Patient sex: M
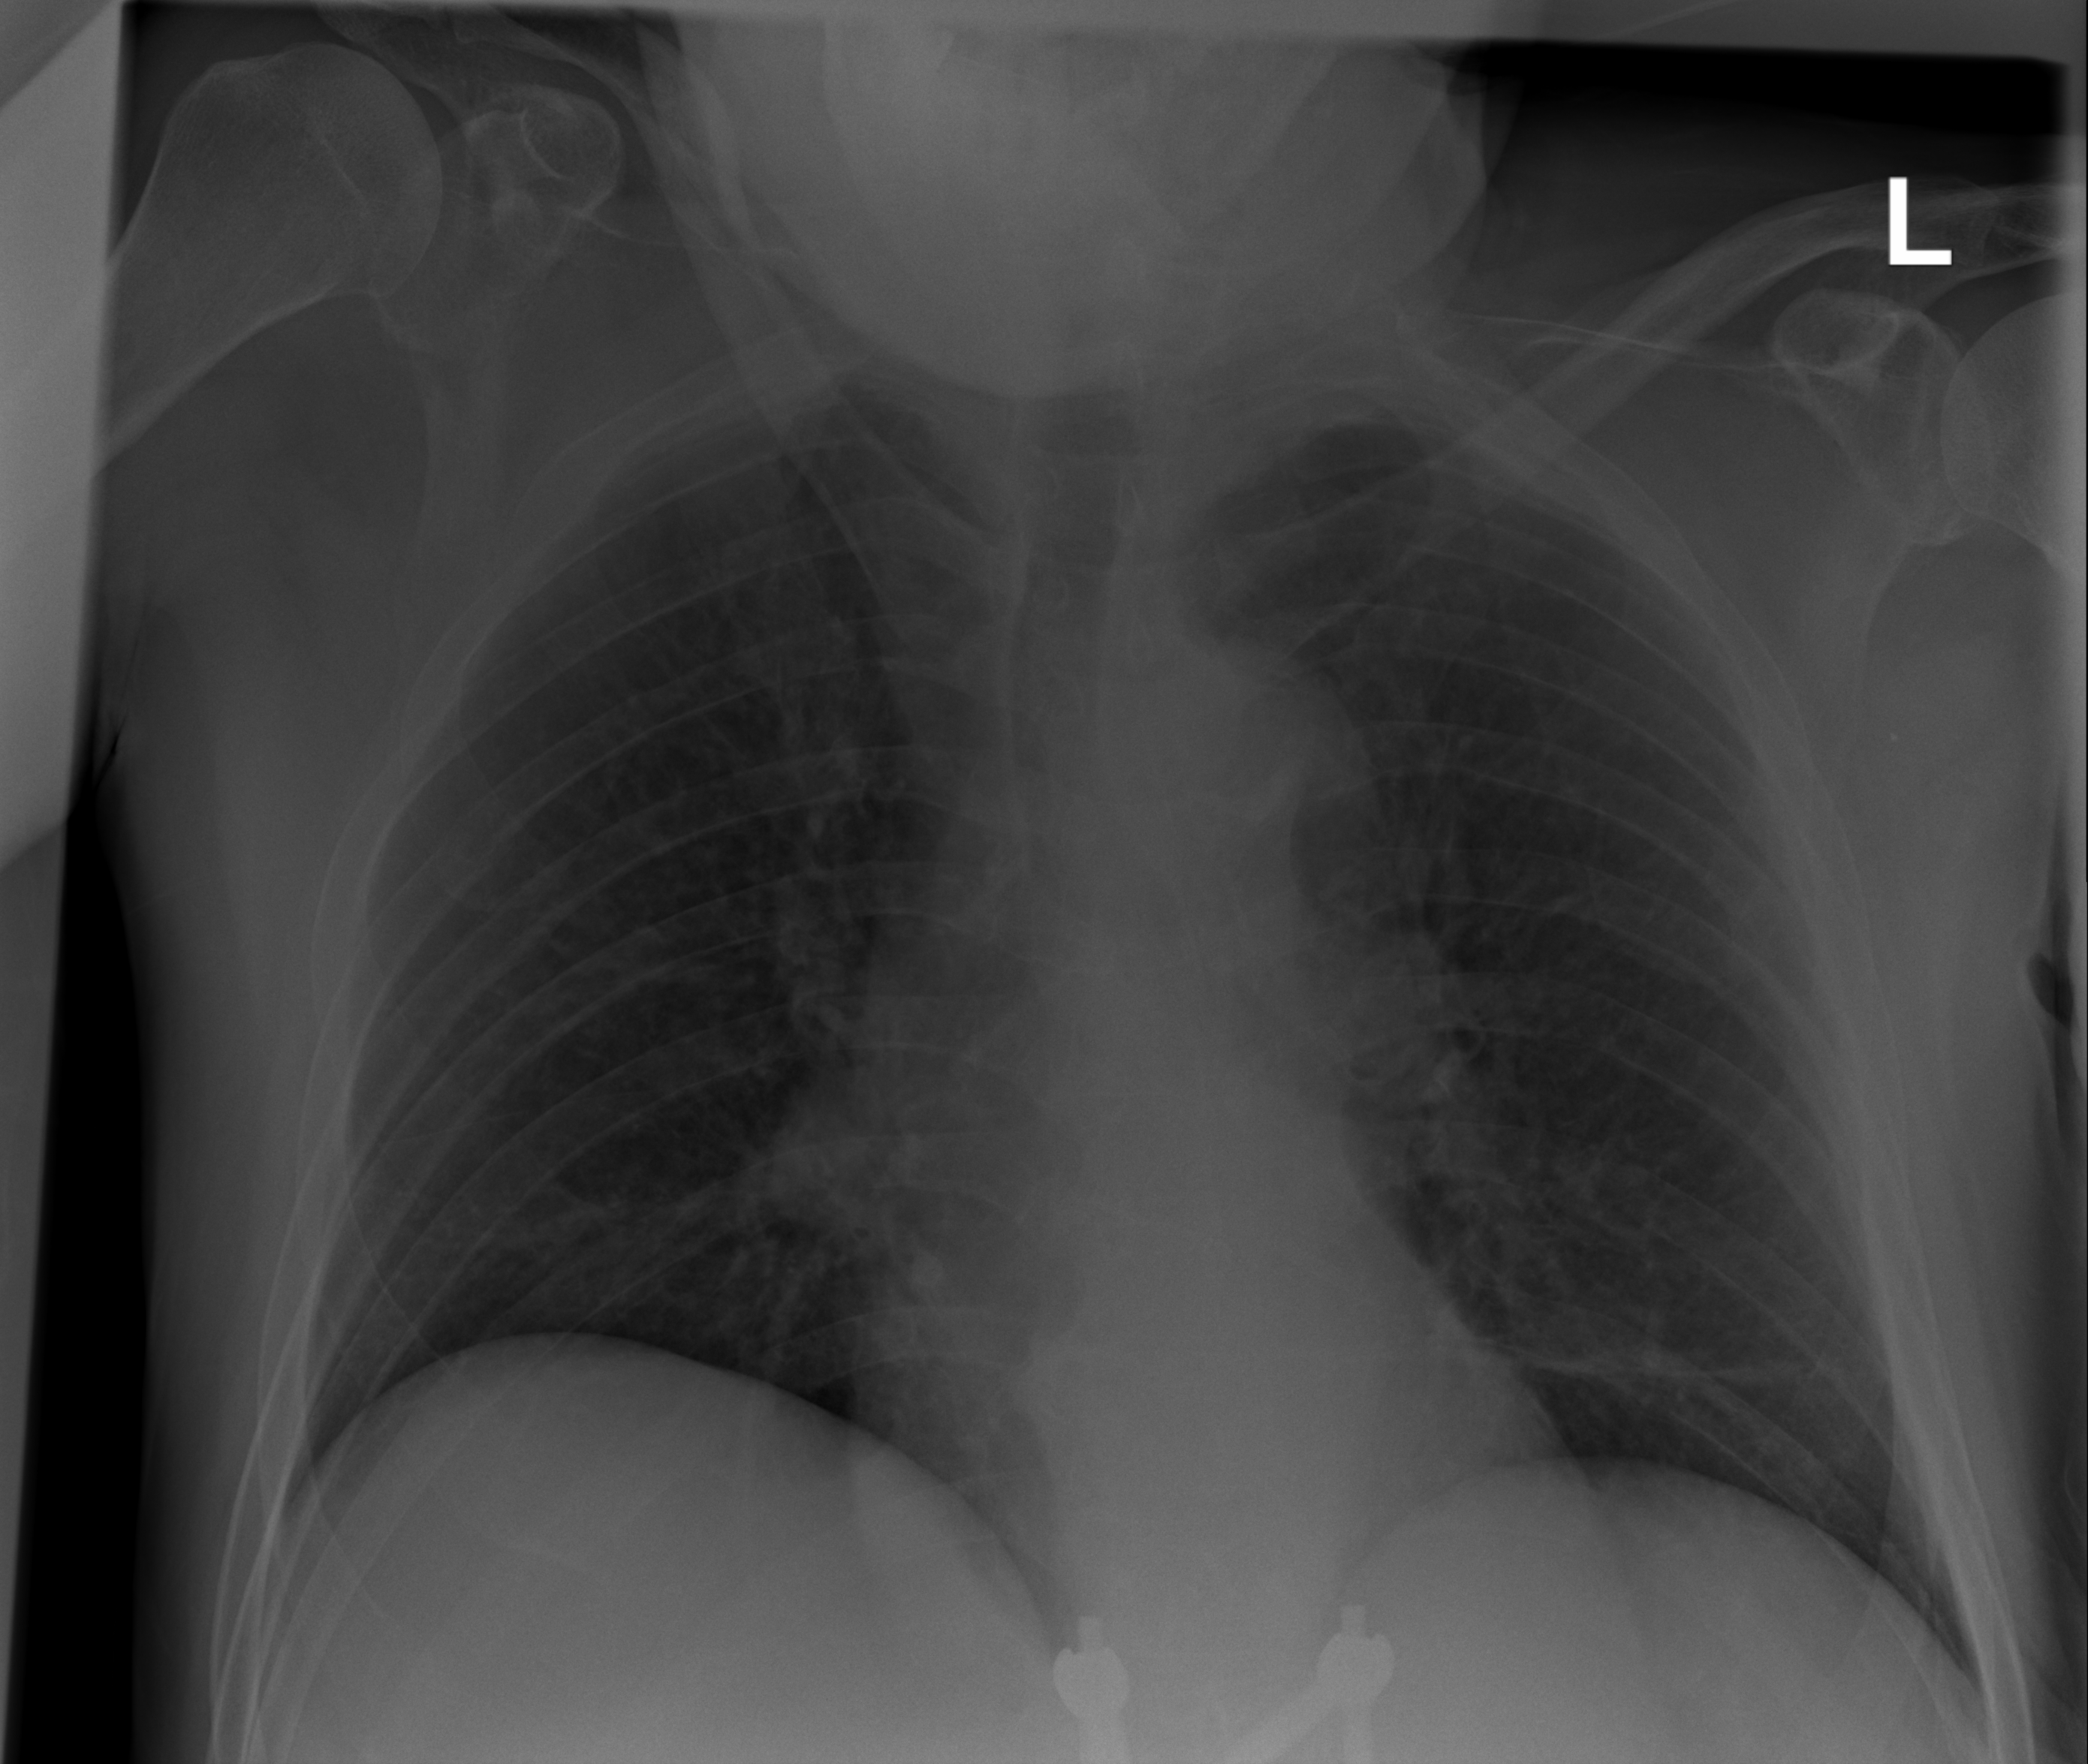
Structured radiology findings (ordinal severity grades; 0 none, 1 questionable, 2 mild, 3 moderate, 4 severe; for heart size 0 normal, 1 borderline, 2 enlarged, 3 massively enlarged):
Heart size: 1
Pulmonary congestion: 2
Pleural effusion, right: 0
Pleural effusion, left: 0
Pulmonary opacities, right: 0
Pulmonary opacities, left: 0
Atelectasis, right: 0
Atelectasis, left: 0